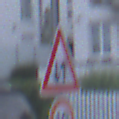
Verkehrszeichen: Gegenverkehr
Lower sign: Geschwindigkeit10
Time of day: SunriseSunset
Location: Outdoor (Urban)
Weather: PartlyCloudy
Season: NotSpecified
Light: Natural